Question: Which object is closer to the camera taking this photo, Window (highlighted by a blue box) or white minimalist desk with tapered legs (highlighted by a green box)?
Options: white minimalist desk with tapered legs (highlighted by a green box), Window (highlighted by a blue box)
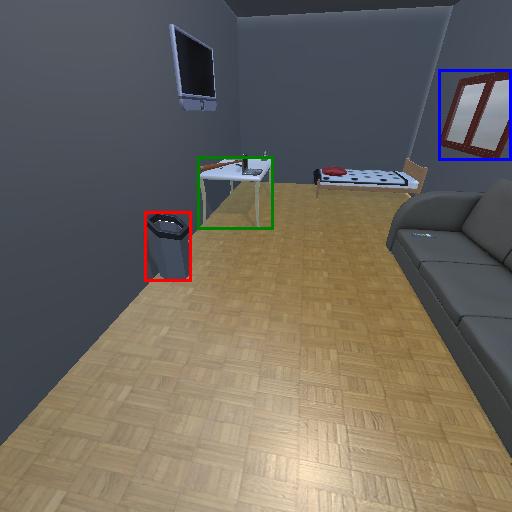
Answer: white minimalist desk with tapered legs (highlighted by a green box)